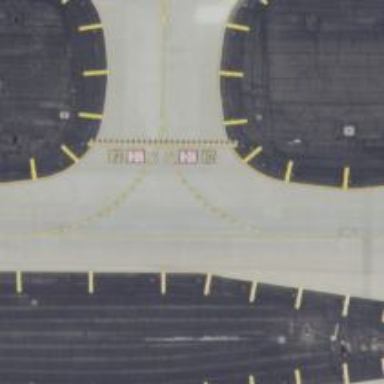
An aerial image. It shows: Image of taxiway at airport.